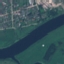
Land use / land cover class: River